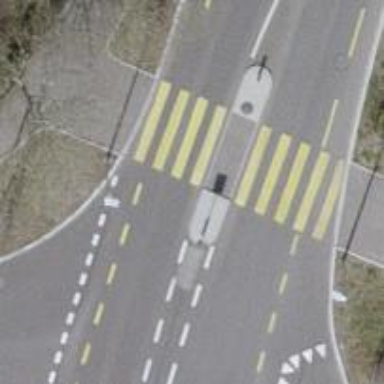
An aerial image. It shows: Asphalt residential road with designated cycle lane.